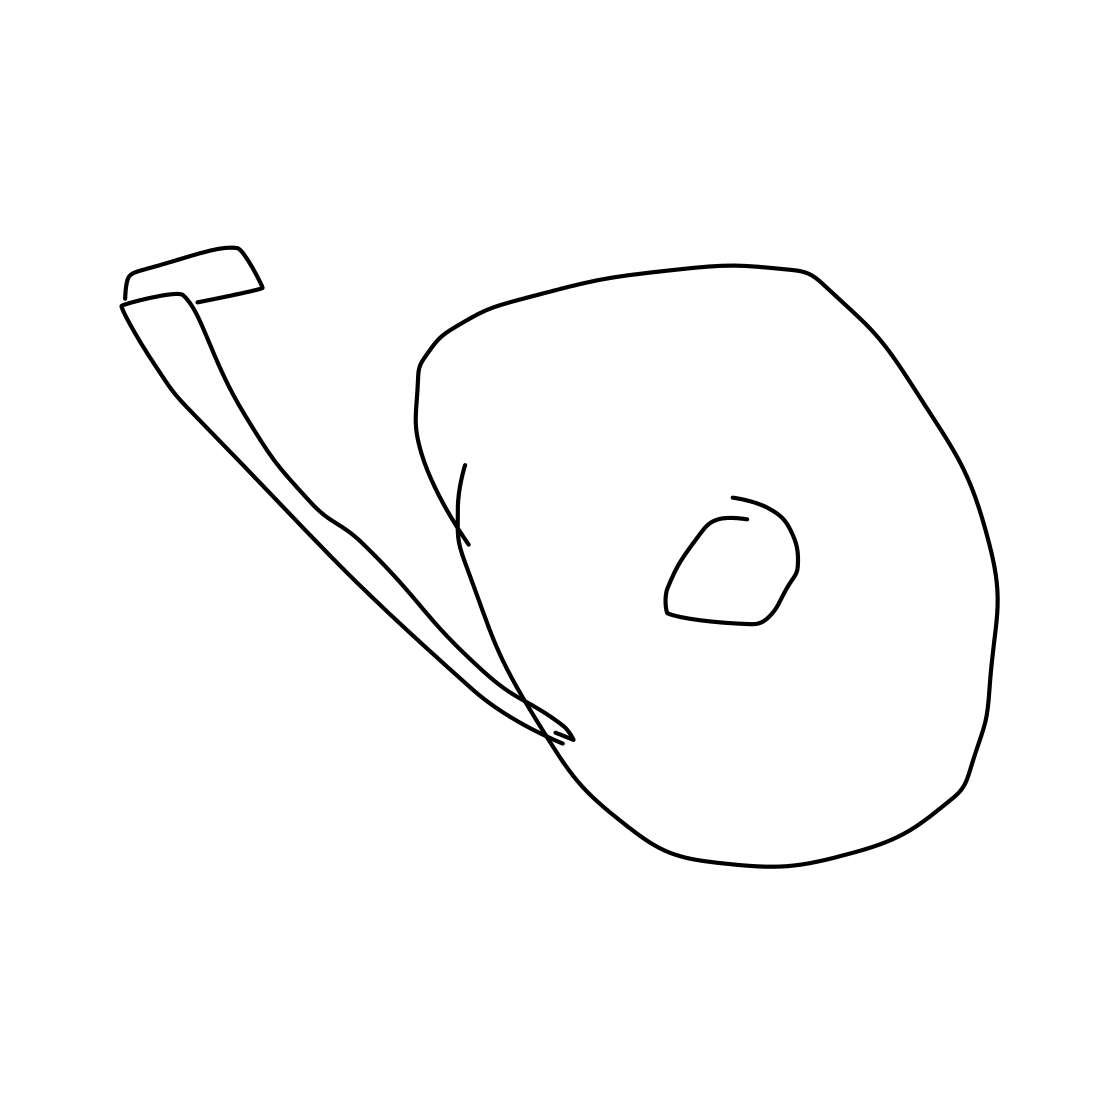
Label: satellite dish